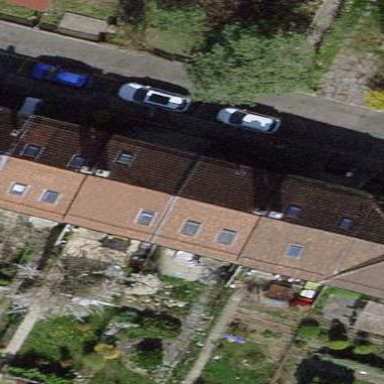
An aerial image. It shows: Terrace building.